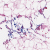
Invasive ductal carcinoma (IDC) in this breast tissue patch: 0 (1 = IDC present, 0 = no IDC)